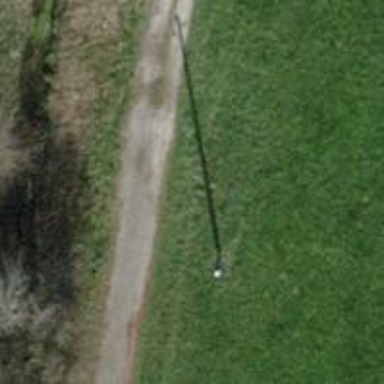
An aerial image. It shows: Power pole.